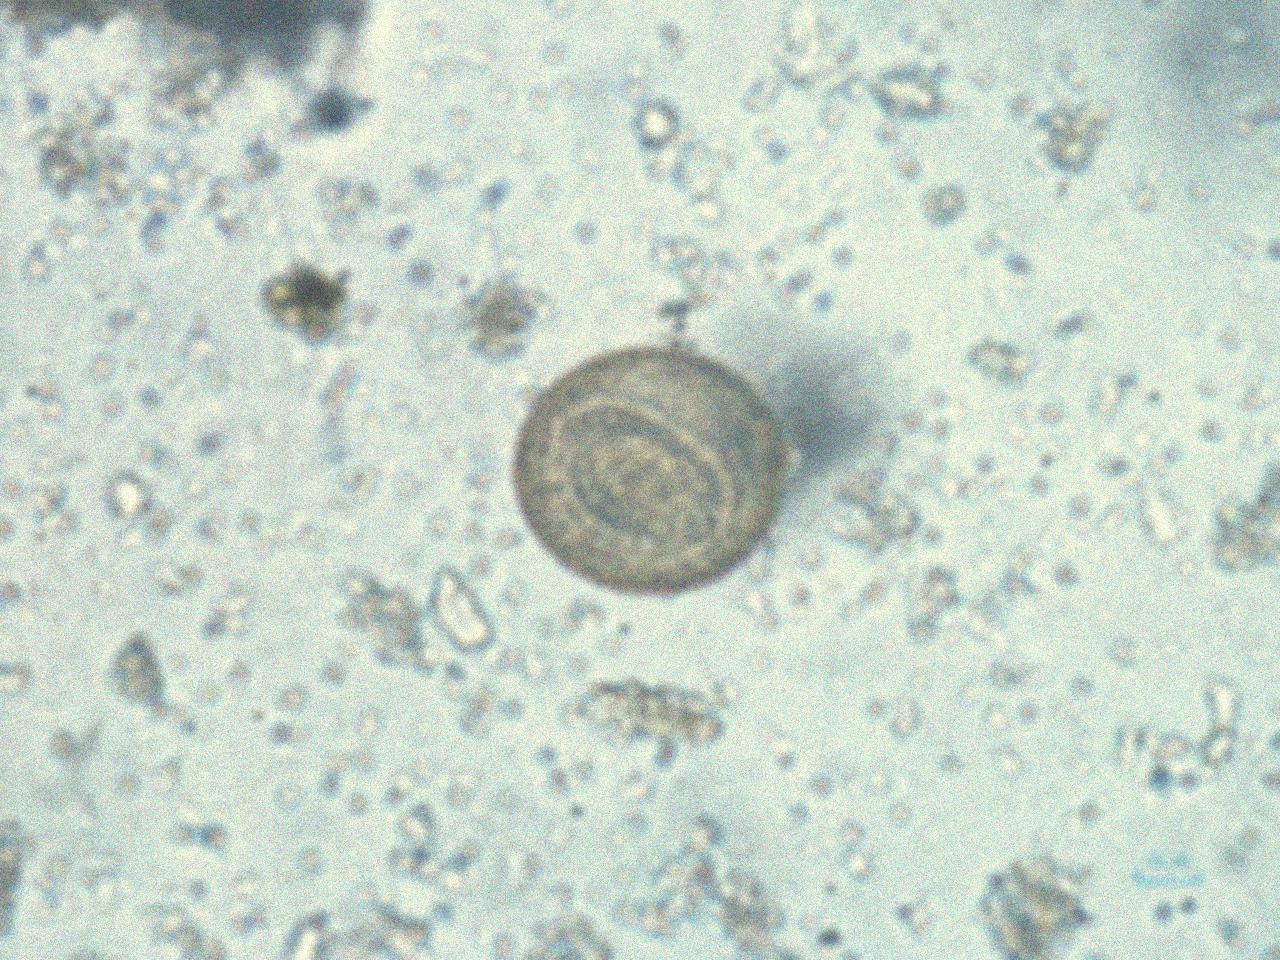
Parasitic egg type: Hymenolepis diminuta